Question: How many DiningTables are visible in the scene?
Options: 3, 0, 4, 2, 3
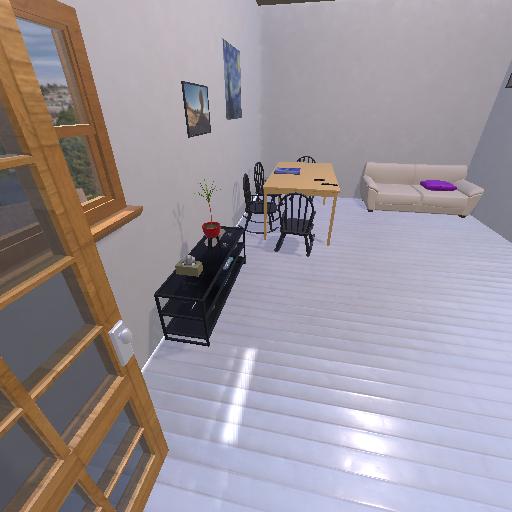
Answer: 3